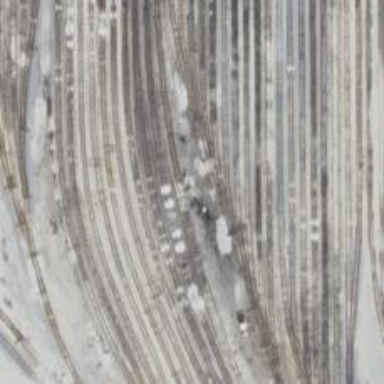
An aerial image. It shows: Railway yard used for servicing trains.